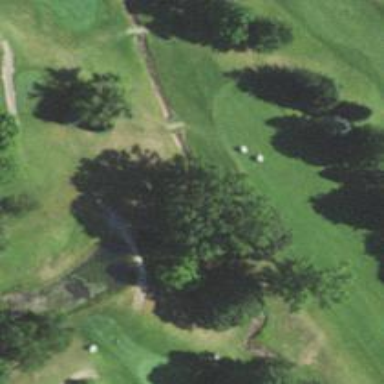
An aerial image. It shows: Lateral water hazard on golf course.